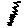
Label: zigzag